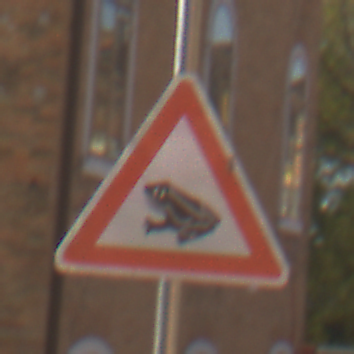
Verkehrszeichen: AmphibienwanderungRechts
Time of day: MorningAfternoon
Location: Outdoor (Urban)
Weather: Clear
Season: NotSpecified
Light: Natural